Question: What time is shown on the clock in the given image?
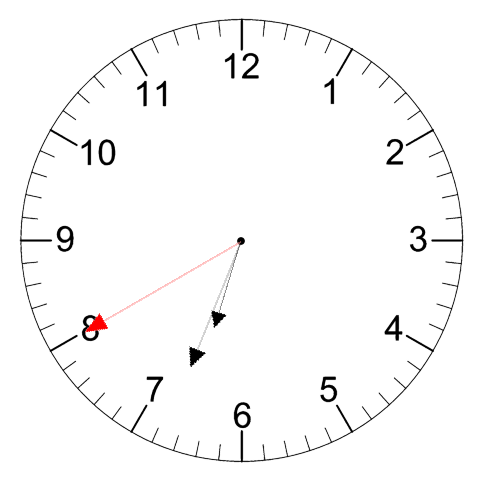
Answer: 06:33:40